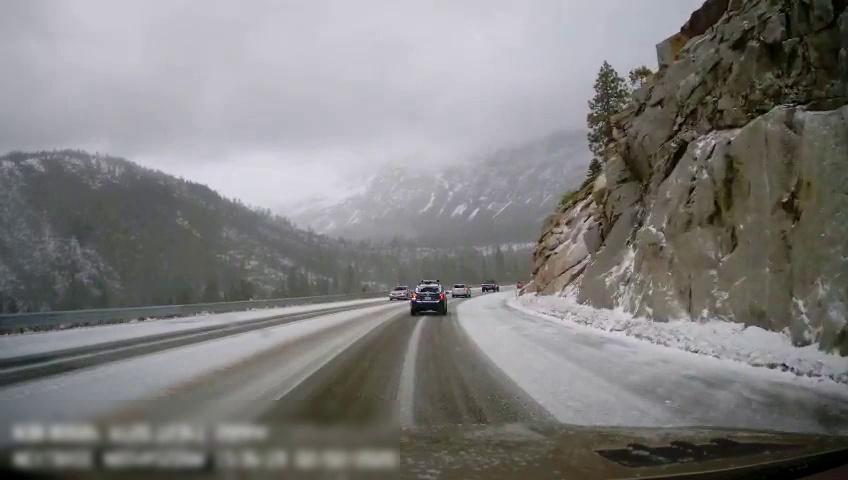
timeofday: Day
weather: Snowy
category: Drivable Space
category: Vehicles | Car
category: Vehicles | Car
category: Vehicles | Truck
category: Vehicles | Car
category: Lanes | Current Lane